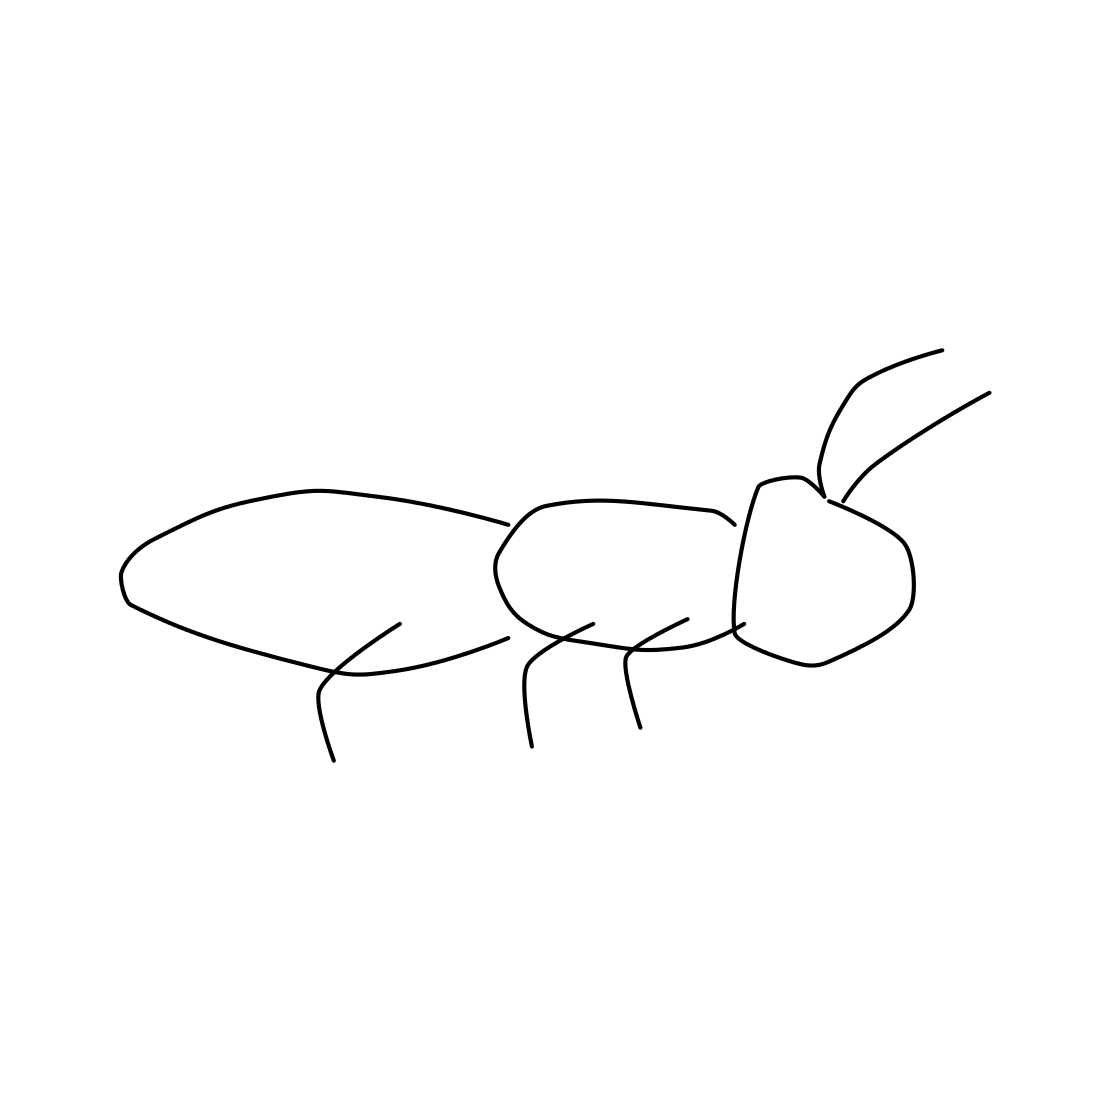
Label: ant